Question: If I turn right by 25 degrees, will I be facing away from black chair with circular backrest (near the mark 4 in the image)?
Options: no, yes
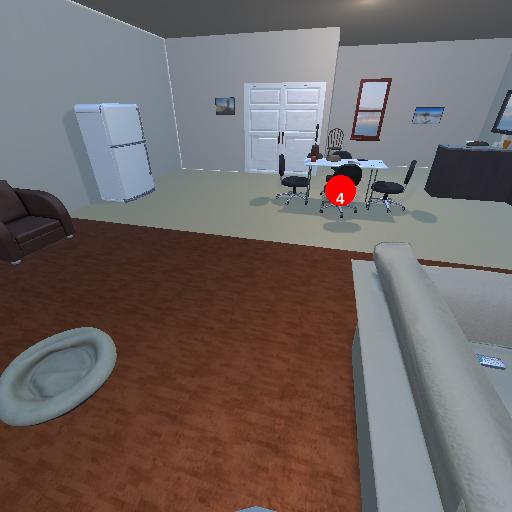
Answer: no